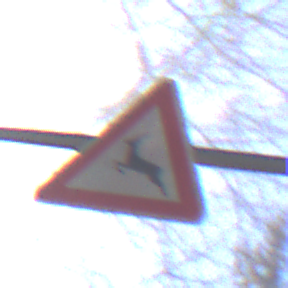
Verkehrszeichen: WildwechselRechts
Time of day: MorningAfternoon
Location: Outdoor (Nature)
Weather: Clear
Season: Winter
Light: Natural